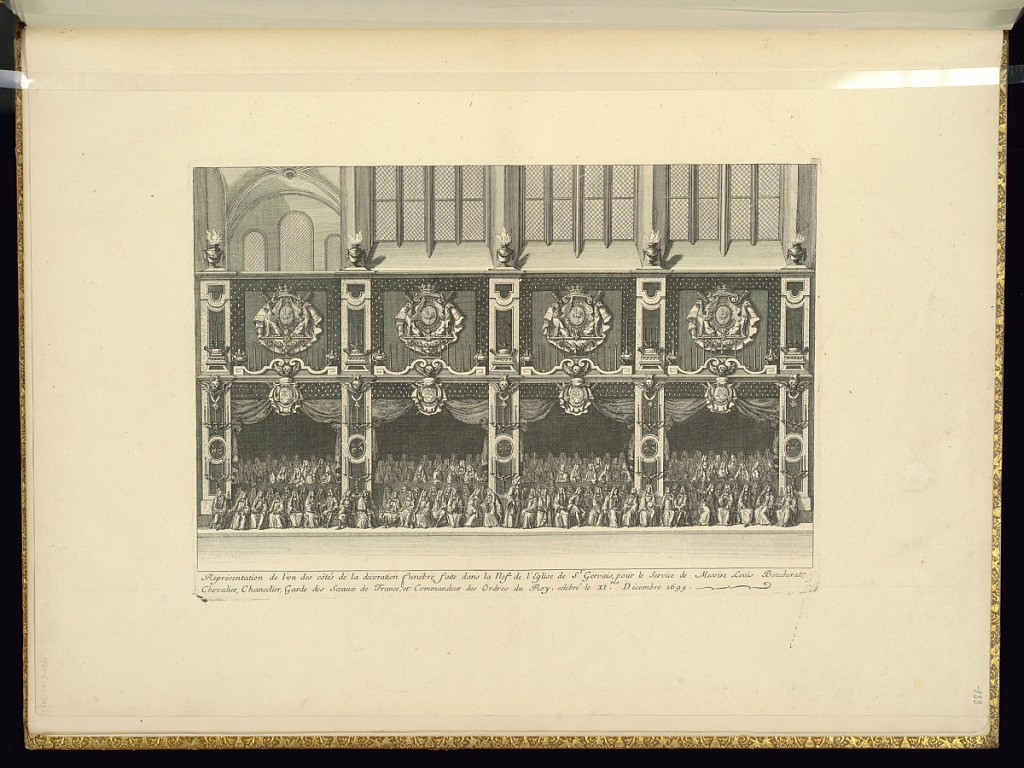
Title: Funeral Decoration
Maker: Jean Berain, the elder, French, 1640-1711
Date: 1711
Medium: Engraving on laid paper
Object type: Bound print
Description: Representation of one of the sides of the funeral decoration in the nave of the Church of St. Gervais for Louis Boucherat, Chancelier de France and Garde des Sceaux (1619-1699), on December 11, 1699. The space is decorated with coats-of-arms and winged skulls and full of attendees. The plate is not signed.